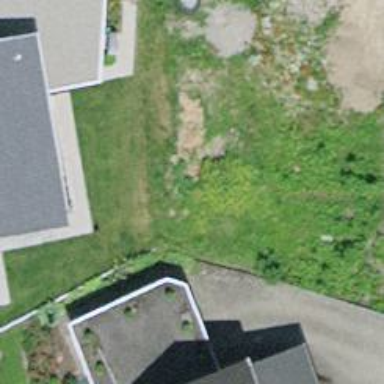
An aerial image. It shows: Carport structure.